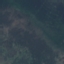
Label: HerbaceousVegetation